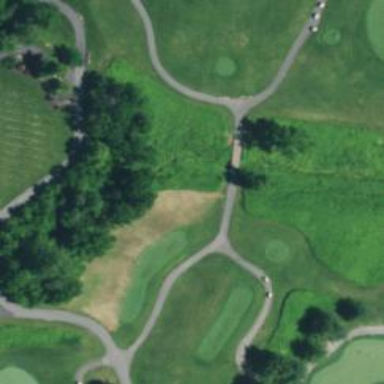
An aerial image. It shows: Path bridge over golf path.